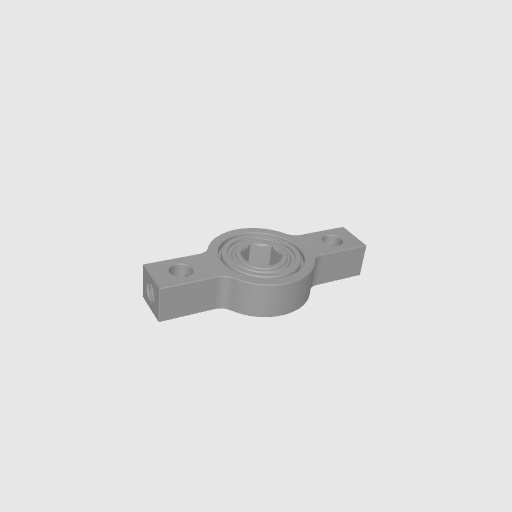
Part: Side2Post1PillowBlock8RID